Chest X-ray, PA view. Patient: 78 years old, sex M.
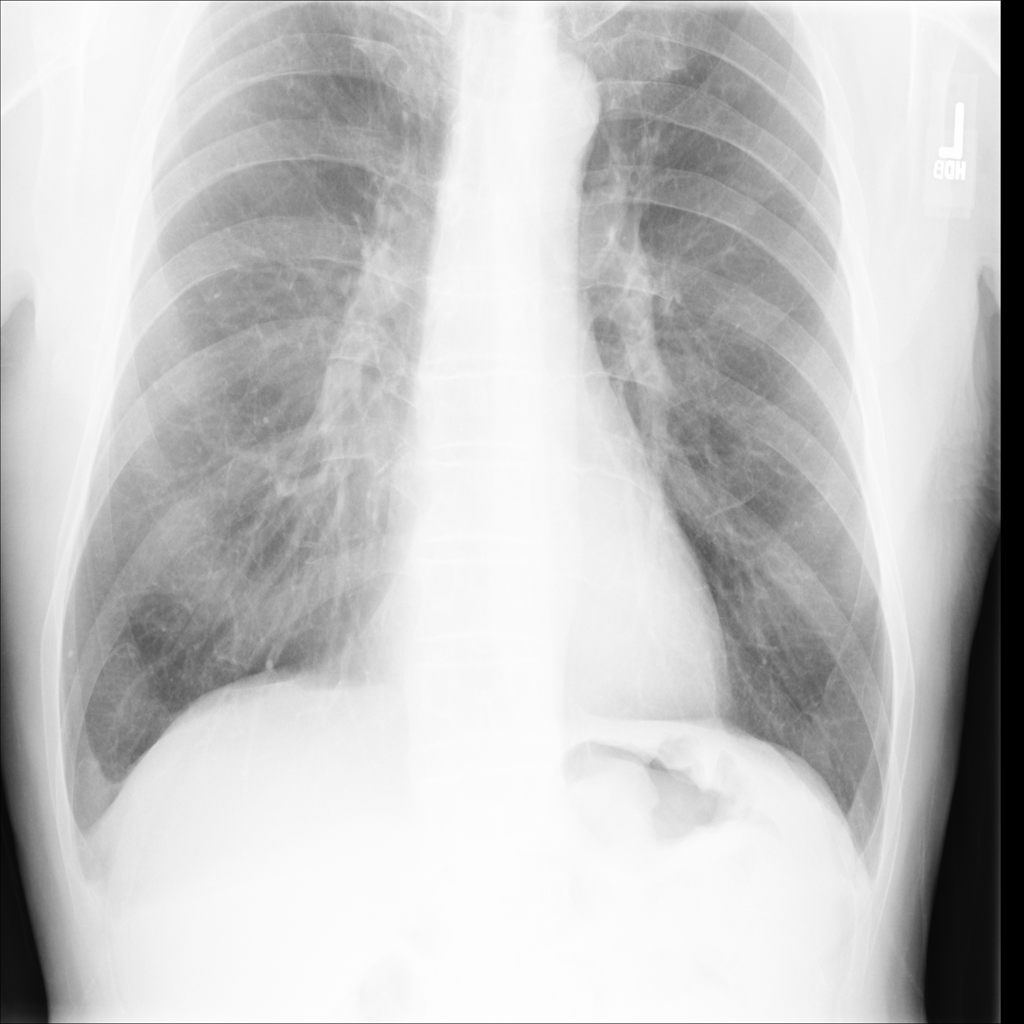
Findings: Emphysema, Pleural_Thickening